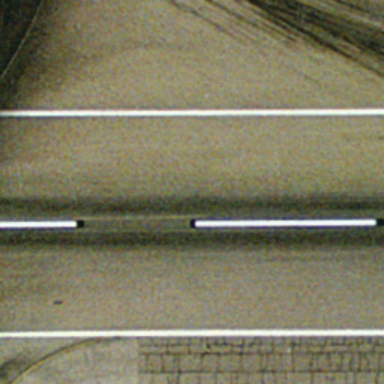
It is a straight runway with some mark lines on it .